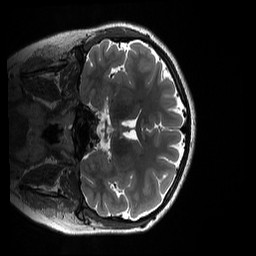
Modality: T2w
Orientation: coronal
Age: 19
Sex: female